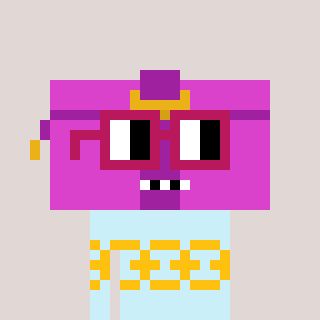
a pixel art character with square dark red glasses, a clutch-shaped head and a cold-colored body on a warm background